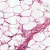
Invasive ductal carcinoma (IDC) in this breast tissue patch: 0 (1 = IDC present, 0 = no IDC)